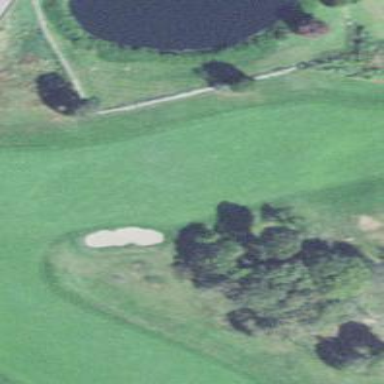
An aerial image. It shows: View of golf hole.